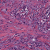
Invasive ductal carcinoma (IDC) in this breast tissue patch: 1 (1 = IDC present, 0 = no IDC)